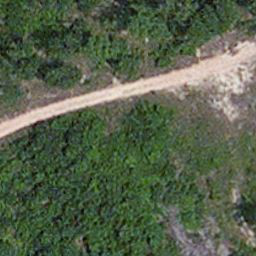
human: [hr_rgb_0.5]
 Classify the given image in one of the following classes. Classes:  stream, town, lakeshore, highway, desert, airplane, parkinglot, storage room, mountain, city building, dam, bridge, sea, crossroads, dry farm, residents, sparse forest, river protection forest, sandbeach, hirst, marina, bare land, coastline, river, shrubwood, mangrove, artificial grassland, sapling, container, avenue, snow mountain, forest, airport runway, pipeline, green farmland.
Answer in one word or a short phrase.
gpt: avenue